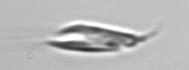
Label: Chrysochromulina_lanceolata